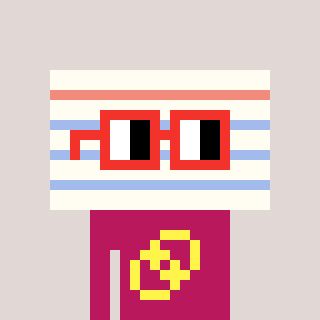
a pixel art character with square red glasses, a empty notebook page-shaped head and a darkpink-colored body on a warm background